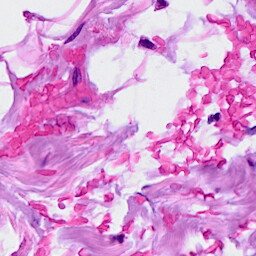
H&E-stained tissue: Breast